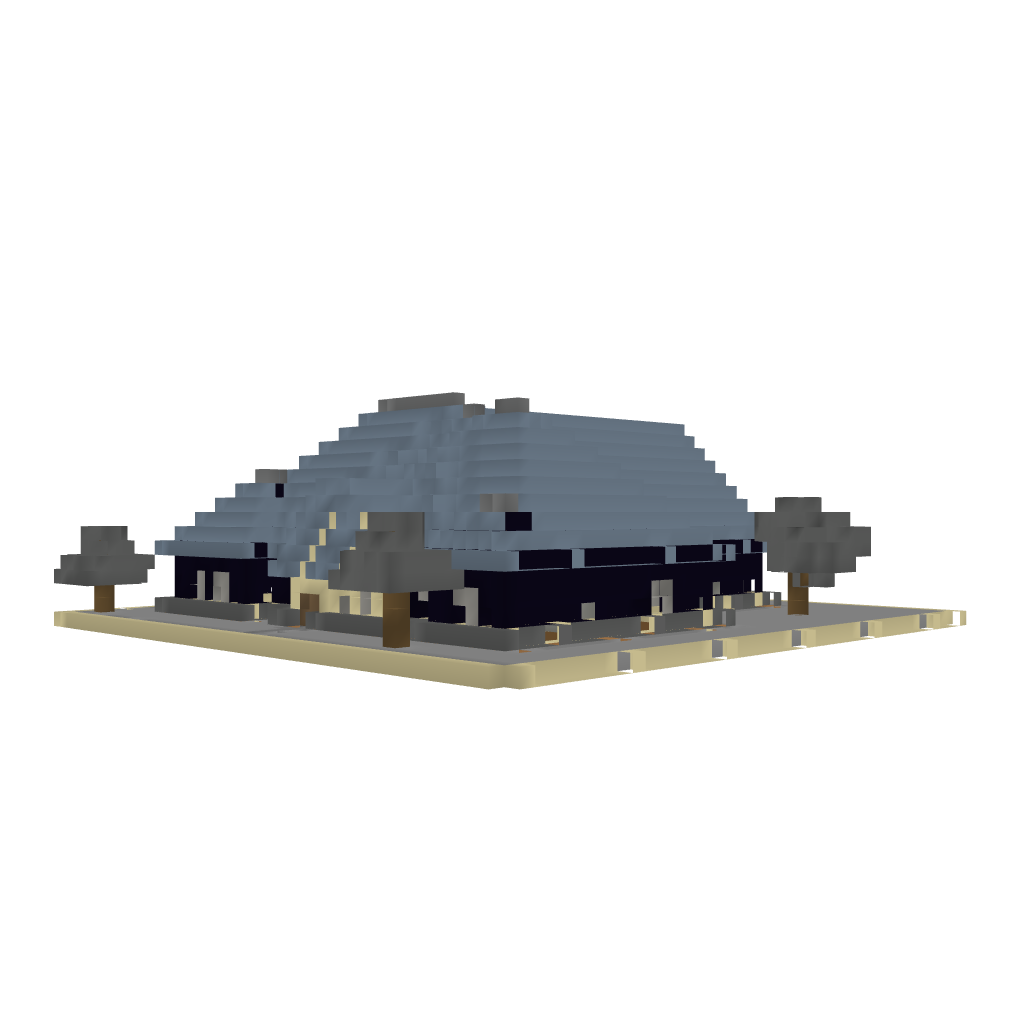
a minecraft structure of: Valter House